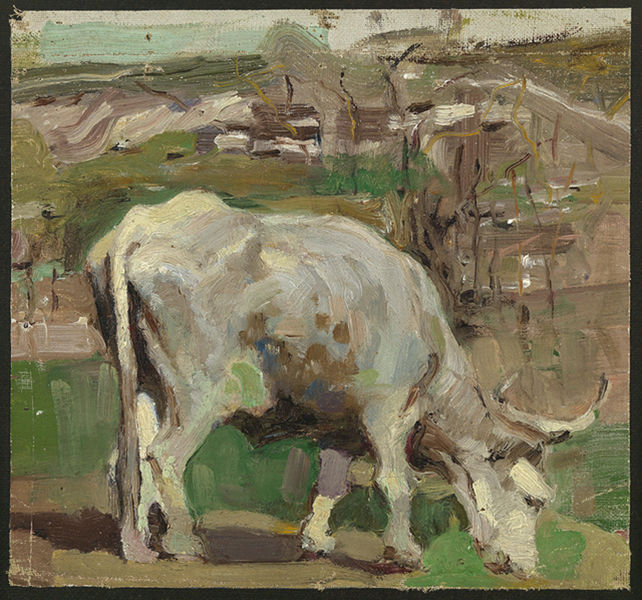
Titel: Burenushka, Burenushka
Künstler: Isaak Brodskii
Standort: Amherst (Massachusetts, USA)
Institution: Mead Art Museum, Amherst College
Schlagwörter: blue, oil, white, country, green, grey, painting, oil painting, brown, sky, tree, field, hill, house, landscape, nature, horizon, trees, grass, road, color, impressionism, purple, expressionist, tail, bridge, square, art, colors, back, large, animal, eye, cattle, cow, farm, home, impressionist, brush, brushstrokes, bull, horn, horns, paint, ram, eat, eating, graze, grazing, hoofs, earth, brushwork, messy, ox, farmhouse, bak, acryllic, acryllic painting, artwork, brusjstroke, fuekd, howns, hungry, dairy, brown cow